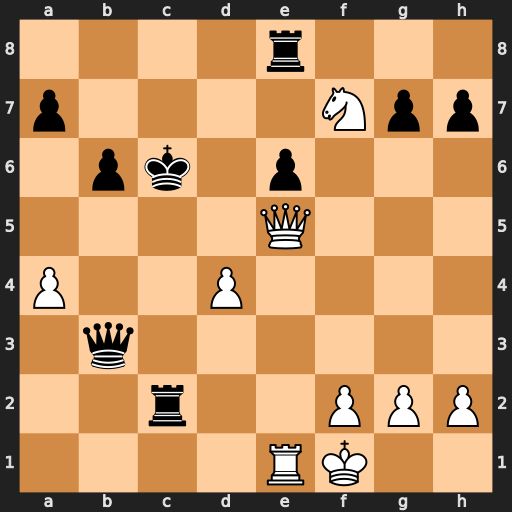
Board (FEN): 4r3/p4Npp/1pk1p3/4Q3/P2P4/1q6/2r2PPP/4RK2
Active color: w
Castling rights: -
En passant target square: -
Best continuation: Qd6+ Kb7 Qd7+